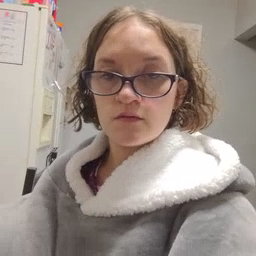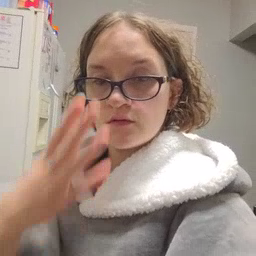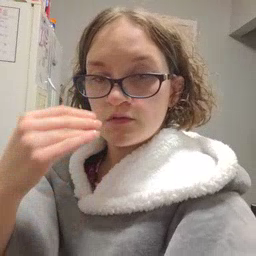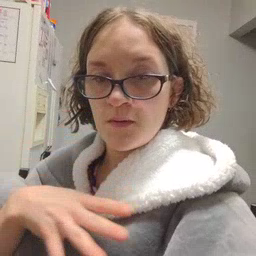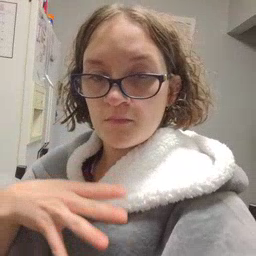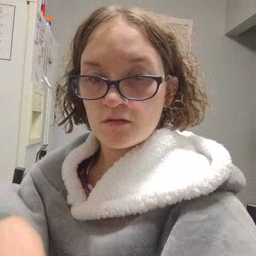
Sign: pajamas